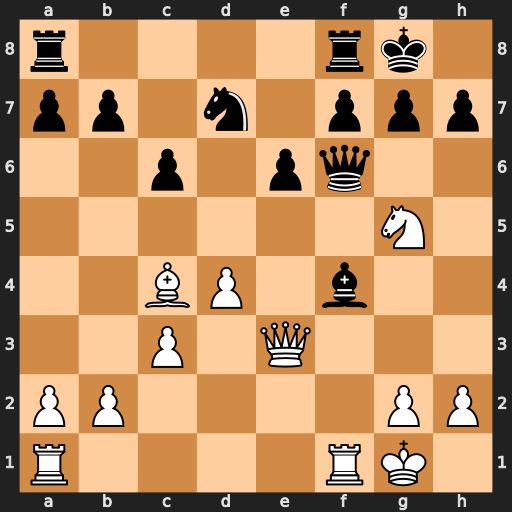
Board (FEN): r4rk1/pp1n1ppp/2p1pq2/6N1/2BP1b2/2P1Q3/PP4PP/R4RK1
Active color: w
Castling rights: -
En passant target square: -
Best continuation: Qxf4 Qxf4 Rxf4